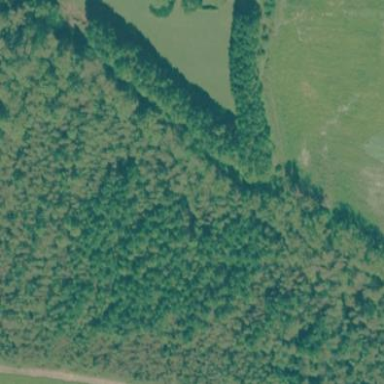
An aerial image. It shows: Mixed woodland area with variety of leaf types and cycles.